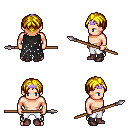
a pixel art fantasy rpg character, male body template, human, light skin, black tattered cape, white pants, blonde parted hairstyle, purple tiara, bracelets, maroon shoes, spear, four views (front, back, left, right), 2x2 character sprite sheet, small pixel art, hard edges, no anti-aliasing